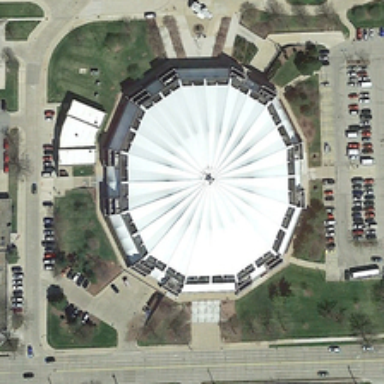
Parking lots and green meadows are around an oval white building .